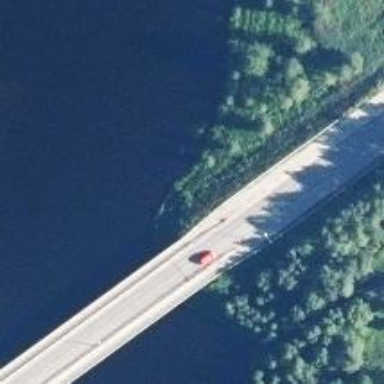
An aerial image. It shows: Bridge over cycleway.